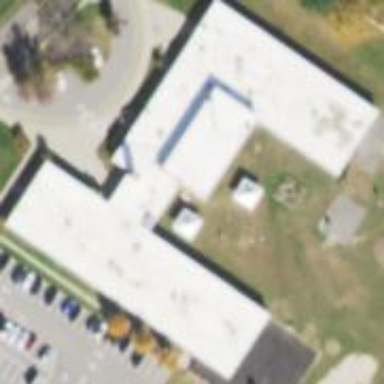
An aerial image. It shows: School building.